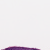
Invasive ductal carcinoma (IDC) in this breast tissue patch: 0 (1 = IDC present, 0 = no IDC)